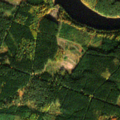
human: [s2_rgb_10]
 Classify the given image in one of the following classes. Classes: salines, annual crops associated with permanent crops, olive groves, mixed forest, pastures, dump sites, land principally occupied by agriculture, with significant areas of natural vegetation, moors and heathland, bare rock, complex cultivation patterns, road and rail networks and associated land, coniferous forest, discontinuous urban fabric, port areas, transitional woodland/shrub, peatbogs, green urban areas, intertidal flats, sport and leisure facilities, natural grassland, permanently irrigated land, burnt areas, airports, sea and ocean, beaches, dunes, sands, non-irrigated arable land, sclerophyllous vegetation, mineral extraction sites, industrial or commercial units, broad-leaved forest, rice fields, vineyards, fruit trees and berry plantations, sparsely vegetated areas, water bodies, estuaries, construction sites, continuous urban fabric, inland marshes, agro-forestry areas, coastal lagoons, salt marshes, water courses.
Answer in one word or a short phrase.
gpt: coniferous forest, mixed forest, water bodies